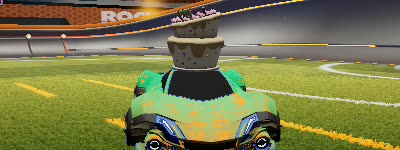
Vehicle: werewolf